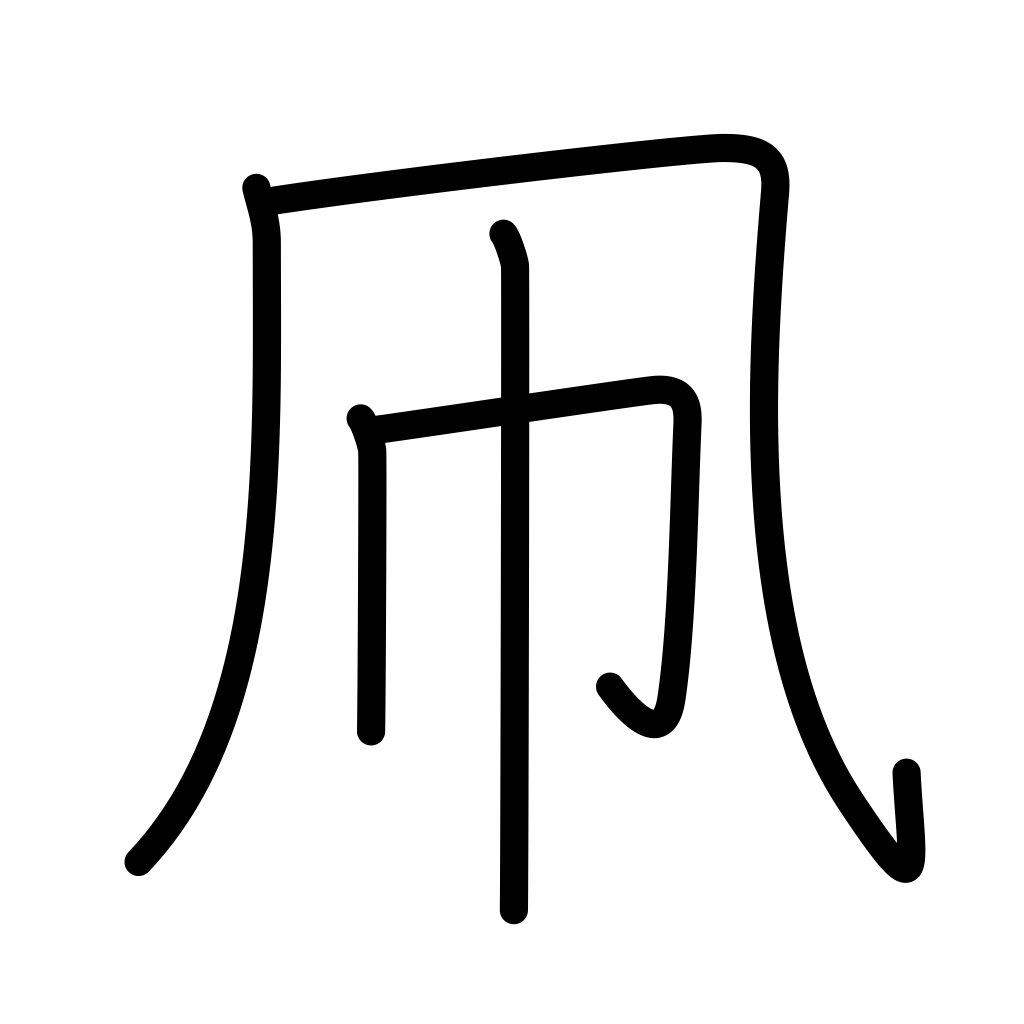
Meaning: kite